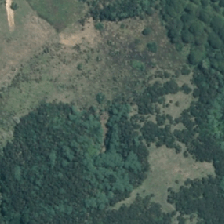
Land cover: grose_broom